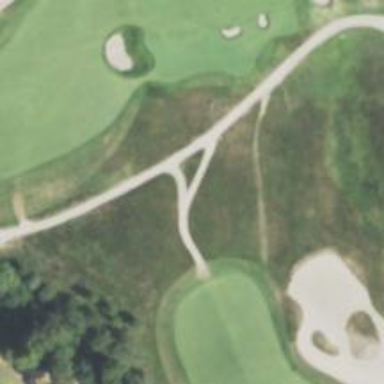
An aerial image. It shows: Path used for both walking and golf.